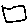
Label: square